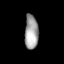
Tissue: lung
Cell type: Epithelial cells
Senescence score: 0.2168
Nuclear area (px): 453
Mean DAPI intensity: 161.894